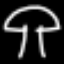
Label: mushroom